Question: I have a problem: I need an algorithm for my tile engine.
I have an 2d-array which stores my un-walkable tiles.
Now I want to implement a light engine, but this engine need shadow-hulls.
So I need an algorithm which will create these shadow-hulls.
I need a set of rectangles that bound the un-walkable portions of the array (the cells that have '1's)
For example:

The black tile are '1's; I need to find the set of red rectangles that fully enclose them.
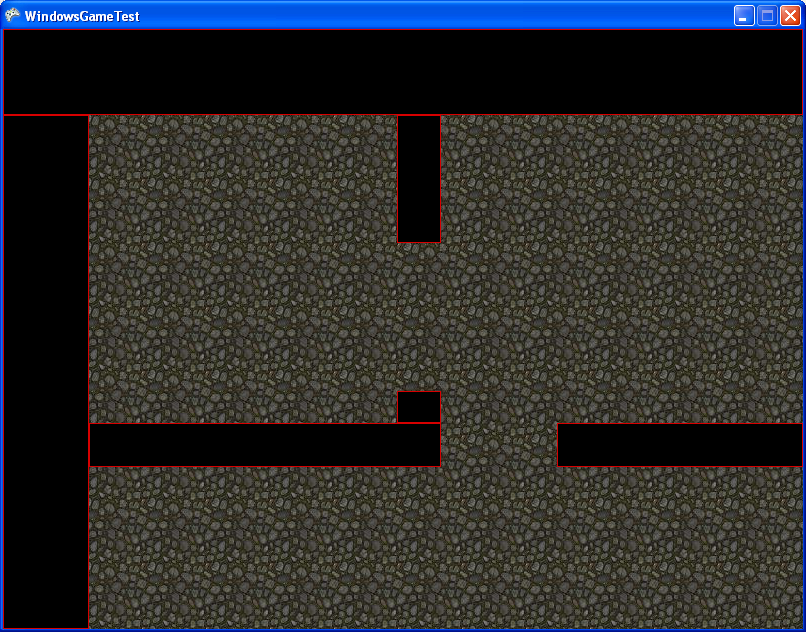
Answer: After further thought, I've come up with a faster solution:
1. Create an immutable Range struct with StartX, StartY, and EndY properties.
2. Maintain a sparse array of current Ranges, with length equal to the height of the image, and a single nullable currentRange variable. This array will contain the range, if any, that starts at each Y coordinate
3. For each column, Clear currentRange For each cell in the column: If there is no currentRange, or if there is but it ended before this cell (if currentRange.EndY <= y), set currentRange to the y'th element in the ranges array. Thus, currentRange will always refer to the range that contains the current cell, or null if the current cell is not in a range. If the current cell is 1: If we're in a range, do nothing - the range is continuing into the next column. If we're not in a range, loop down the column until we hit a 0 or the end of a column, then create a new range stretching from the 1 we just found until the end of the loop. Then, proceed to the next if (since the current cell is now 0 or the end of the column, and we're not in a range) If you hit an existing range as you loop ahead to create the new range, you can either stop the new range and let the existing range continue below it (best for fuzzy edges), or close the existing range (see below) and let the new range stretch downwards to take over from the existing range. If the current cell is 0: If we're in a range, close the range: Return a new rectangle stretching from the range's start X and Y to the current Y and the range's end X. Clear the range from the array of active ranges.
This algorithm is 'O(x * y)' in computation and 'O(y)' in space. I believe that this is the fastest solution to the problem.
You can also rotate this algorithm and scan rows rather than columns (so that ranges would be stretched downwards rather than rightwards), which will be 'O(x)' in storage.
Here is a C# implementation:
'''
class BoxFinder {
class Range {
public Range(int startX, int startY, int endY) {
StartX = startX;
StartY = startY;
EndY = endY;
}
public int StartX { get; private set; }
public int StartY { get; private set; }
public int EndY { get; private set; }
}
public BoxFinder(int[,] data) {
Data = data;
Width = data.GetLength(0);
Height = data.GetLength(1);
ranges = new Range[Height];
}
public int[,] Data { get; private set; }
public int Width { get; private set; }
public int Height { get; private set; }
private Range[] ranges;
public IEnumerable<Rectangle> GetBoxes() {
for (int x = 0; x < Width; x++) {
Range currentRange = null;
for (int y = 0; y < Height; y++) {
Func<Range, Rectangle> CloseRange = r => {
currentRange = null;
ranges[r.StartY] = null;
return new Rectangle(
r.StartY,
r.StartX,
x - r.StartX,
r.EndY - r.StartY
);
};
if (currentRange == null || currentRange.EndY <= y)
currentRange = ranges[y];
if (Data[x, y] == 1) {
if (currentRange == null) {
int startY = y;
for (; y < Height && Data[x, y] == 1; y++) {
if (ranges[y] != null)
yield return CloseRange(ranges[y]);
//If there are fuzzy edges, break; instead
}
ranges[startY] = new Range(x, startY, y);
if (y == Height)
continue;
//Otherwise, continue to the next if in case a previous range just ended
}
}
//No else; we can get here after creating a range
if(Data[x, y] == 0) {
if (currentRange != null)
yield return CloseRange(currentRange);
}
}
}
}
}
'''